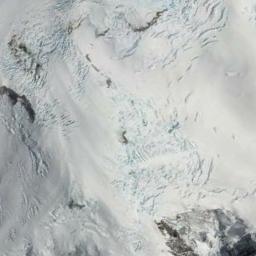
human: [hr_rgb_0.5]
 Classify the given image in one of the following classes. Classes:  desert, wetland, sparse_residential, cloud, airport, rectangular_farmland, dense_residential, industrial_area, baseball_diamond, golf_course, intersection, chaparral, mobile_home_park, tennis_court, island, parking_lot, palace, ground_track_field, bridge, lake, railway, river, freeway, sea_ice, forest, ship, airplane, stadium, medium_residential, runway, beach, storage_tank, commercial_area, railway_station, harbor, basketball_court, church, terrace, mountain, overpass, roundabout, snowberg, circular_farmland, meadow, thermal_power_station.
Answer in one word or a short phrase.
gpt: snowberg